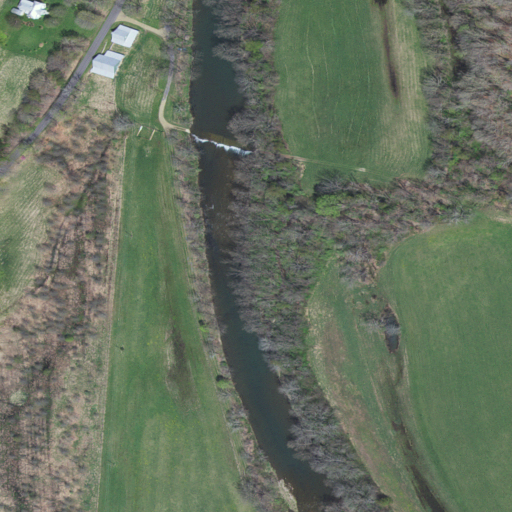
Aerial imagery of valley in Virginia named Foxtail Hollow containing pasture, deciduous forest, open water, open development, evergreen forest, and medium intensity development